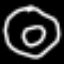
Label: donut